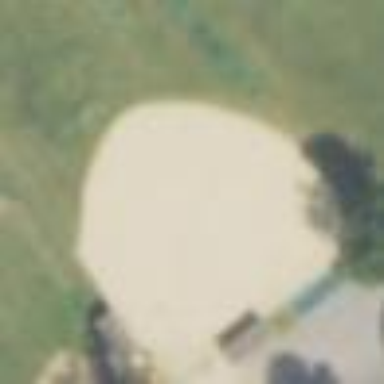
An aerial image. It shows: Baseball field.